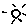
Label: sun